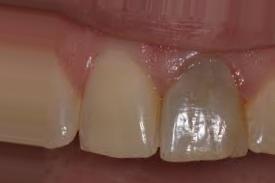
Condition: Tooth Discoloration